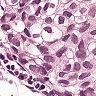
Metastatic tissue present: yes